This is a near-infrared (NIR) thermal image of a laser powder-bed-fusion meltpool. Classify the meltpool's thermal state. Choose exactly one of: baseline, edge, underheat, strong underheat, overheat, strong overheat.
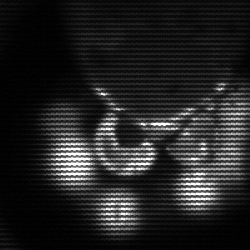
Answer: baseline